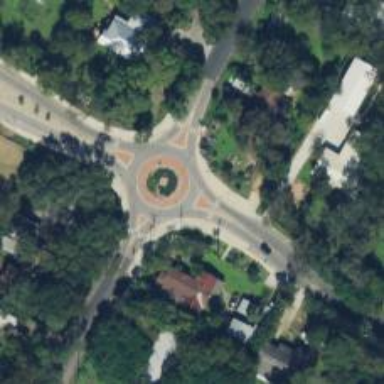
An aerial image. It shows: Tertiary road leading to roundabout.